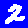
Digit: 2